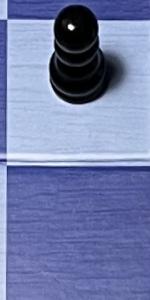
Label: Empty